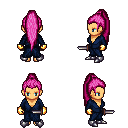
a pixel art fantasy rpg character, female body template, human, tanned skin, blue robe, gold greaves, pink extra-long topknot hairstyle, gold gloves, metal boots, dagger, four views (front, back, left, right), 2x2 character sprite sheet, small pixel art, hard edges, no anti-aliasing